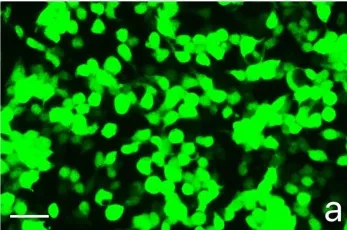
GFAPalpha-IgG test results by GFAP-transfected HEK293 cell-based immunofluorescence assay. (a,c,e,g) HEK293 cells expressing green fluorescent protein (GFP)-tagged GFAP (green).
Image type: pathology (immunostaining)